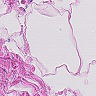
Metastatic tissue present: no